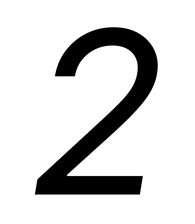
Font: Inter-Italic_Italic